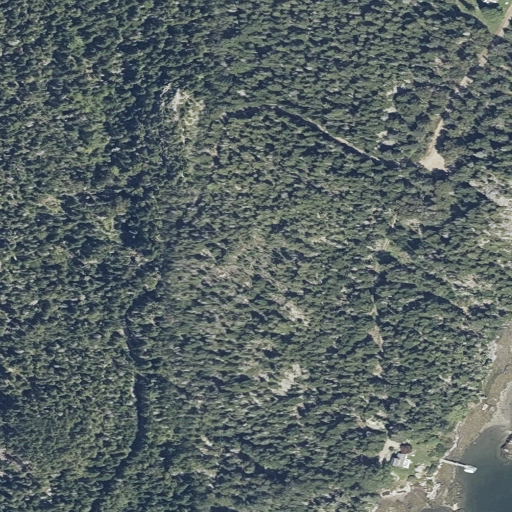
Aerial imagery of mountain in Maine named Tiptoe Mountain containing evergreen forest, open development, low intensity development, open water, medium intensity development, herbaceous wetlands, and mixed forest